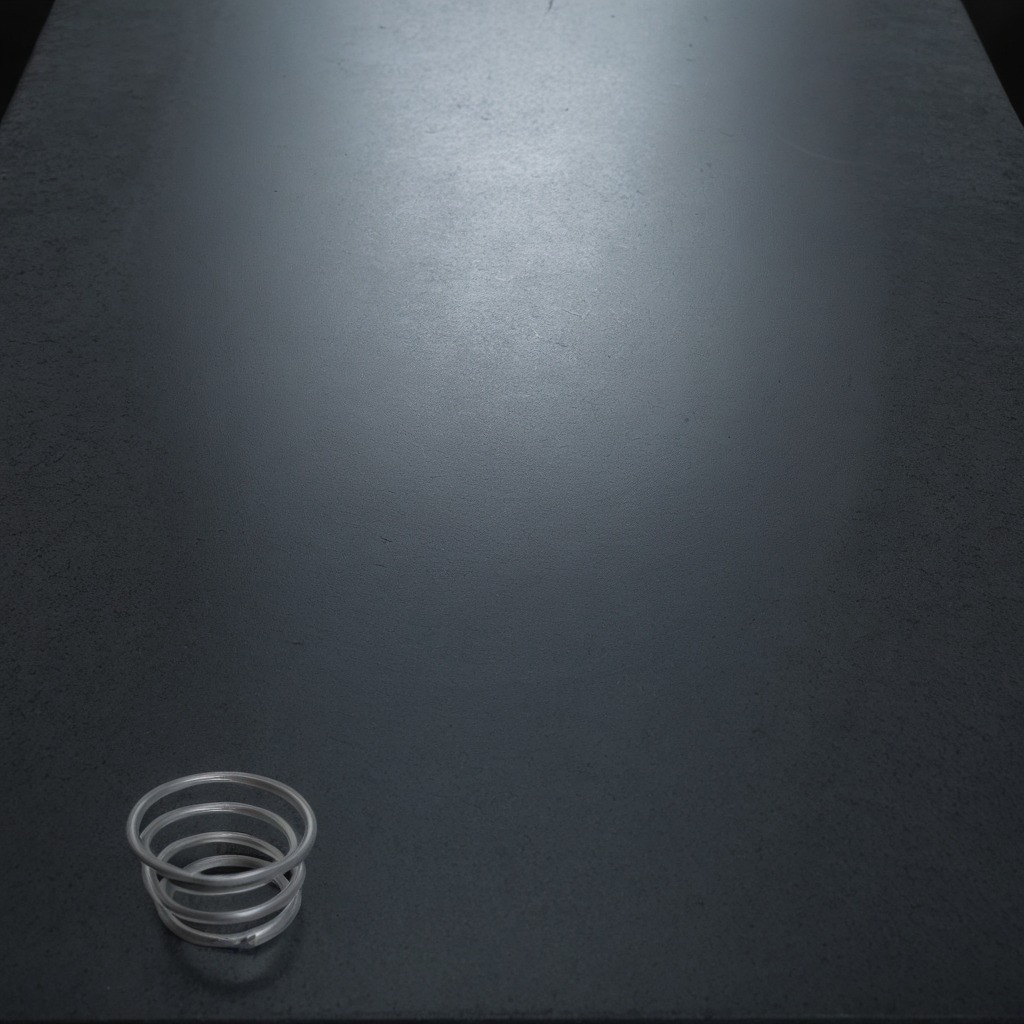
A coiled metal spring is lying on a clean granite table inside a workshop at night.